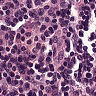
Metastatic tissue present: no